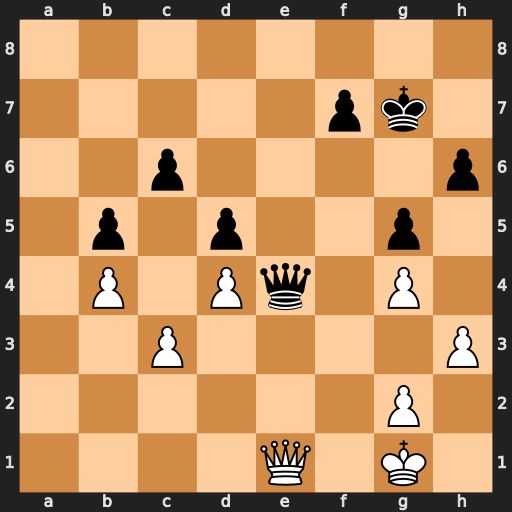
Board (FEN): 8/5pk1/2p4p/1p1p2p1/1P1Pq1P1/2P4P/6P1/4Q1K1
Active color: w
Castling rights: -
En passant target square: -
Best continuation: Qxe4 dxe4 Kf2